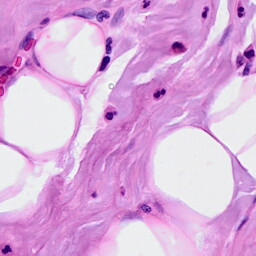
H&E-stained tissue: Breast